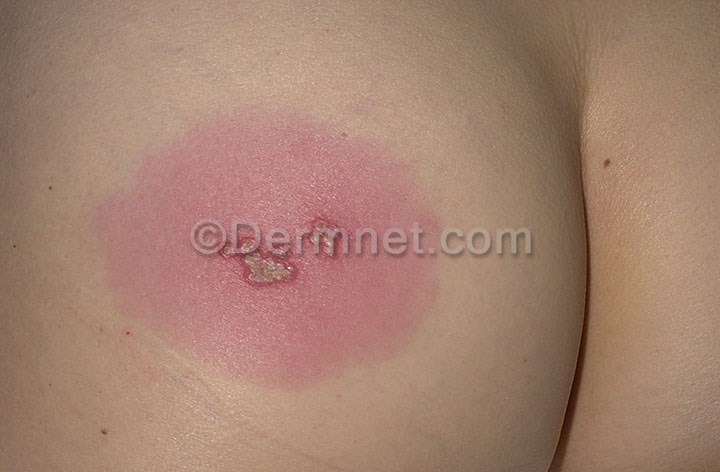
Disease: Warts Molluscum and other Viral Infections